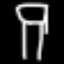
Label: chair